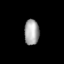
Tissue: lung
Cell type: Endothelial cells
Senescence score: 0.2421
Nuclear area (px): 368
Mean DAPI intensity: 166.014